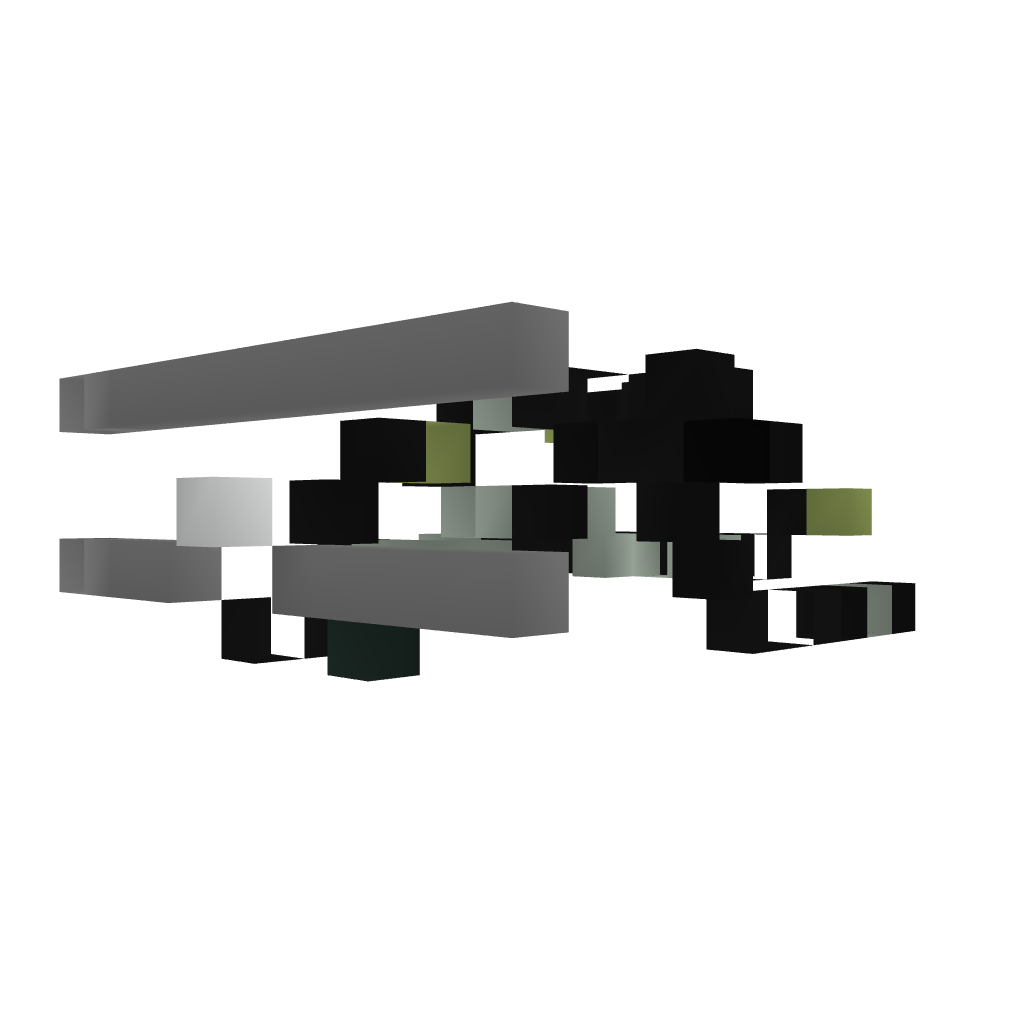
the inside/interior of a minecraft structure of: Nazi Zombies Quick Revive